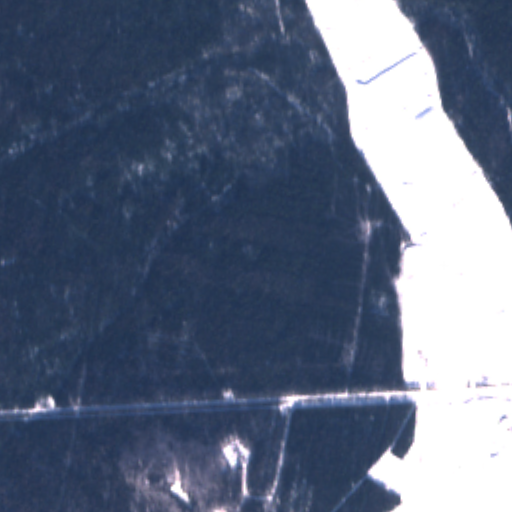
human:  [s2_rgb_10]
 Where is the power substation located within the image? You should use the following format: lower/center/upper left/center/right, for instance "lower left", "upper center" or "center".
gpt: The power substation is located in the lower right of the image.
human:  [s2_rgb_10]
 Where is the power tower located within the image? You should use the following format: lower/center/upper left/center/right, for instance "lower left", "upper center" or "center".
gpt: The power tower is located in the lower right of the image.
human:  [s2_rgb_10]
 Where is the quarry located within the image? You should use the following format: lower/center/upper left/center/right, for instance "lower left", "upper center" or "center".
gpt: The quarry is located in the right of the image.
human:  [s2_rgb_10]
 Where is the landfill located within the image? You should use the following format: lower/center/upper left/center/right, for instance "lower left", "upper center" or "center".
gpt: There is no landfill in the image.